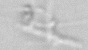
Label: detritus